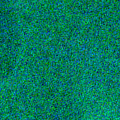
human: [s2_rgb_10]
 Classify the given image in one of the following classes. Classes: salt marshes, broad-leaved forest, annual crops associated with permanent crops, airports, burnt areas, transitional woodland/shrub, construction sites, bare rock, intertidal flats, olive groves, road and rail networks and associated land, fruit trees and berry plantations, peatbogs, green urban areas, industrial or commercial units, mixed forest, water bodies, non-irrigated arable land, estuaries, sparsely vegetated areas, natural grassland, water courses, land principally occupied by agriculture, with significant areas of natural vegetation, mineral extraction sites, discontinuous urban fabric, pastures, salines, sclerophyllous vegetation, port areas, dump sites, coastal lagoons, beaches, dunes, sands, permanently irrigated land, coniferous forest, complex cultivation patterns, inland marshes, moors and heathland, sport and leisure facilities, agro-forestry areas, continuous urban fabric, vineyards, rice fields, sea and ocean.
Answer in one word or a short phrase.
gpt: sea and ocean